Interaction volume radius: 5 \u00c5
Interaction volume height: 10 \u00c5
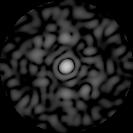
Disorder parameter: 0.7924